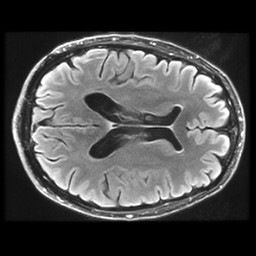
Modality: FLAIR
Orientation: axial
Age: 63
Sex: male
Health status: healthy
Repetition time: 12 s
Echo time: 0.09782 s